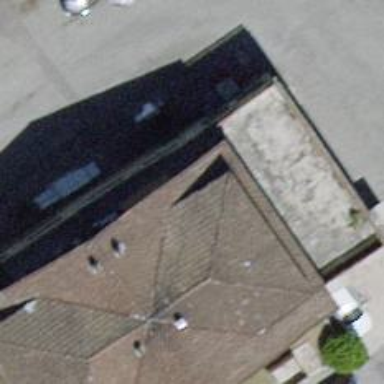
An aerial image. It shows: Industrial building.